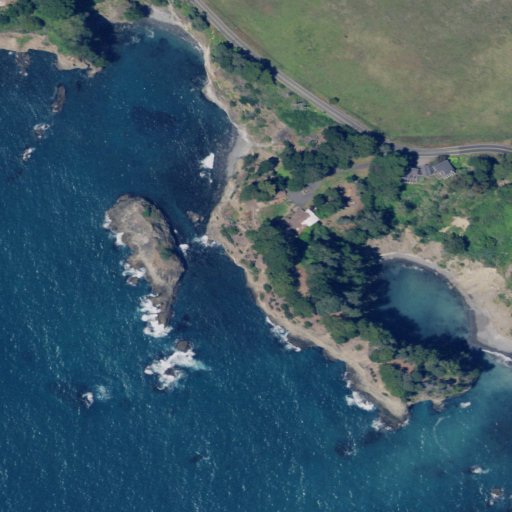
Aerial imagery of cape in California named Saint Anthonys Point containing open water, herbaceous wetlands, shrub, evergreen forest, low intensity development, open development, and mixed forest